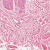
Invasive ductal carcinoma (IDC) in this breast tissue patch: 0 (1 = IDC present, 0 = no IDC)